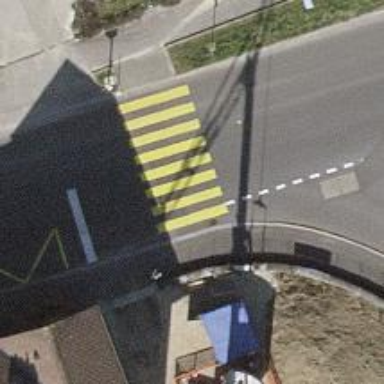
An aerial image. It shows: Crossing on footway.